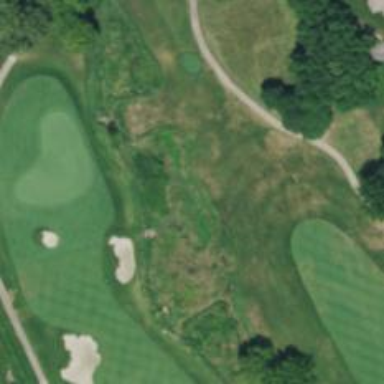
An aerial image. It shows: Golf water hazard.